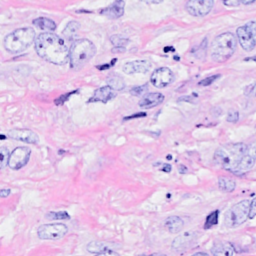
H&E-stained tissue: Breast